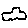
Label: car